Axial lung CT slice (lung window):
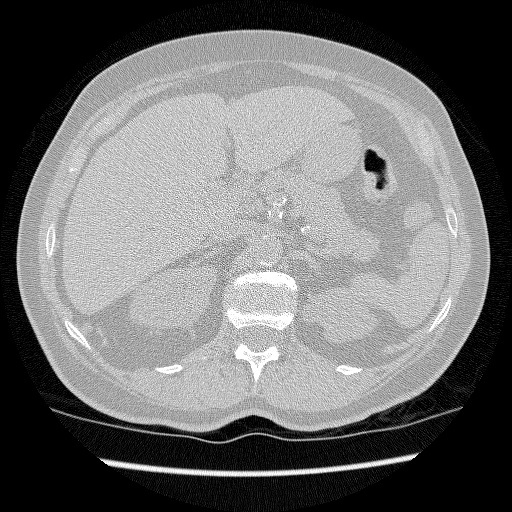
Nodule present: no